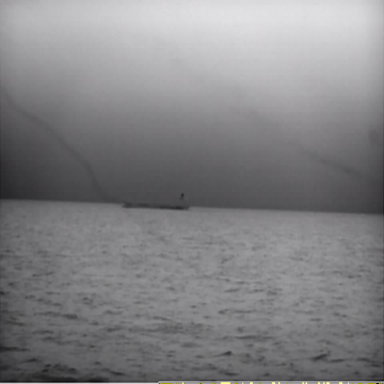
There is a liner in the infrared image.